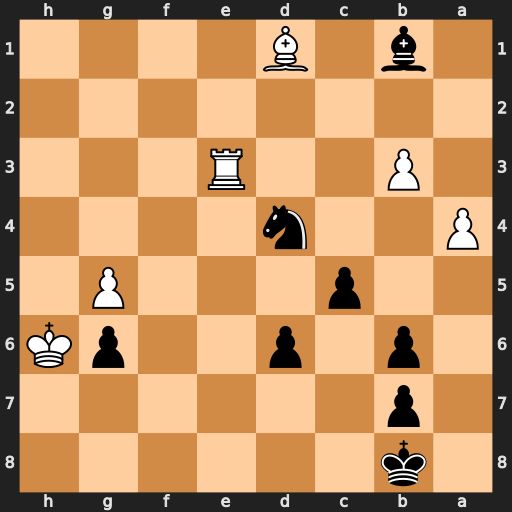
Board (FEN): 1k6/1p6/1p1p2pK/2p3P1/P2n4/1P2R3/8/1b1B4
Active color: b
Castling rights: -
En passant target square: -
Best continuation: Nf5+ Kh7 Nxe3